Interaction volume radius: 5 \u00c5
Interaction volume height: 25 \u00c5
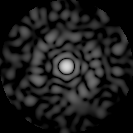
Disorder parameter: 0.8423